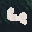
Label: 4